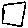
Label: square